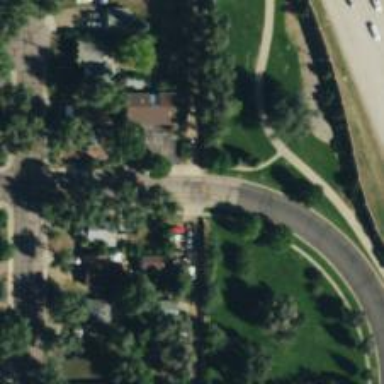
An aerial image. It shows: Residential road.